Field crop: tomato
Growth stage: 1
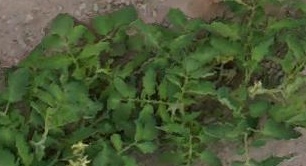
Species: tomato